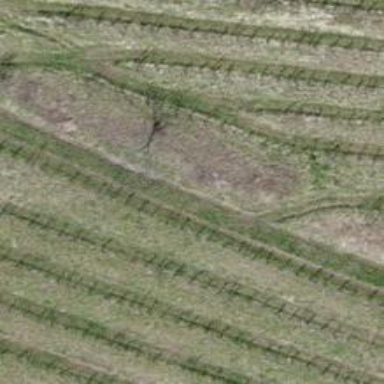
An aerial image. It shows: Hedge acting as barrier.